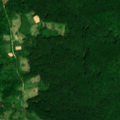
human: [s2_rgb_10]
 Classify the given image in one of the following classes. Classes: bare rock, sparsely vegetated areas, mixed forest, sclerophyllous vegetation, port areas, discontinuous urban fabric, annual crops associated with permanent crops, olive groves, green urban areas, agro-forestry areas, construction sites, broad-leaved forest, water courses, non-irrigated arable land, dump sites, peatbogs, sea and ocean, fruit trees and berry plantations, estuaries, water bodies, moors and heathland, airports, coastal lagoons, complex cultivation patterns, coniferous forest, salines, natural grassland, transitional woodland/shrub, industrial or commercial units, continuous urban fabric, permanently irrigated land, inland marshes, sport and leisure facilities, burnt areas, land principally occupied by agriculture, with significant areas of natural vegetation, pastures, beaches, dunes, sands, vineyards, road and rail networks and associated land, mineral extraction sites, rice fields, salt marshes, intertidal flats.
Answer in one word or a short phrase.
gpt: pastures, broad-leaved forest